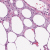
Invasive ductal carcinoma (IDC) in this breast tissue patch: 0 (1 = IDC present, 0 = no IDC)